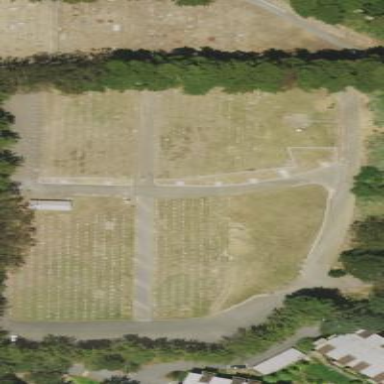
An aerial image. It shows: Cemetery.